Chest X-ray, AP view. Patient: 46 years old, sex F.
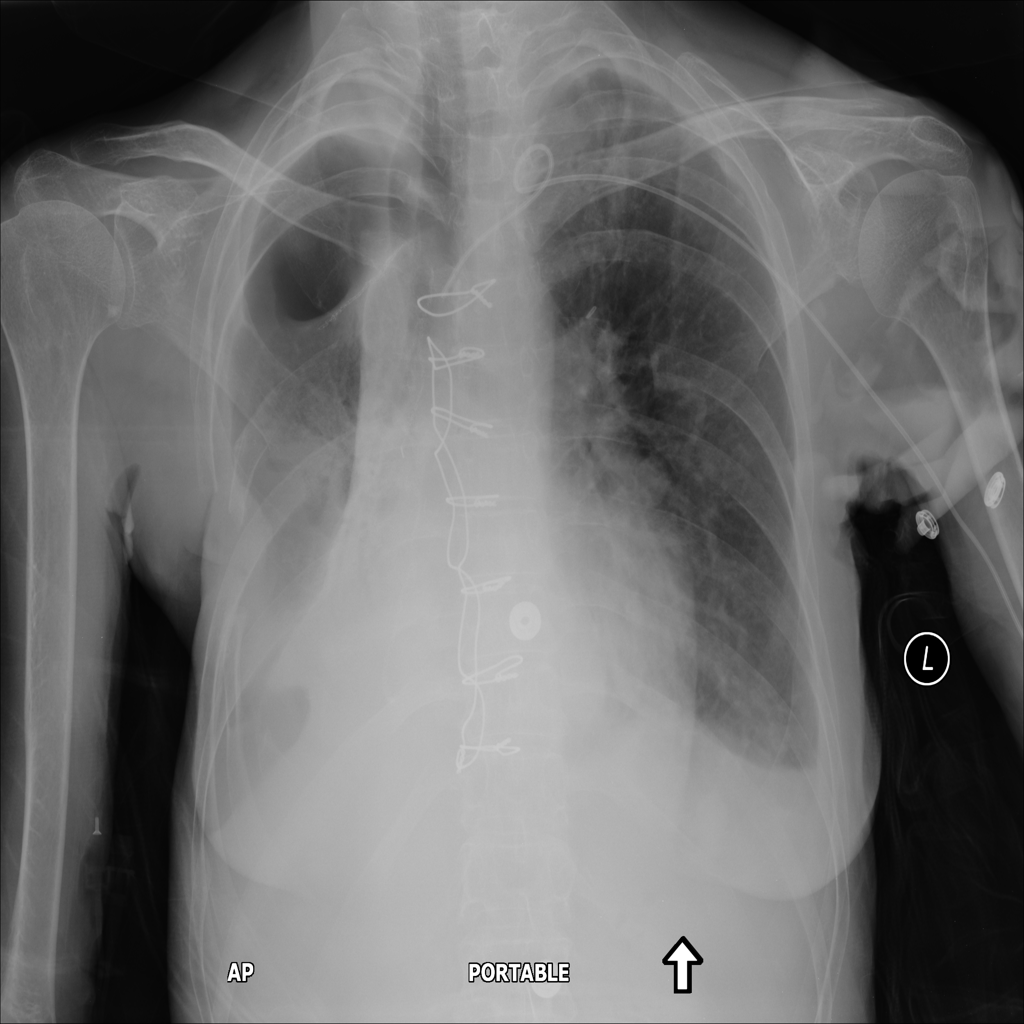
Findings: Pleural_Thickening